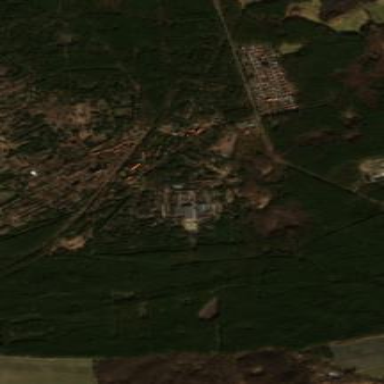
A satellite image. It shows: Military historic site.